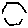
Label: hexagon